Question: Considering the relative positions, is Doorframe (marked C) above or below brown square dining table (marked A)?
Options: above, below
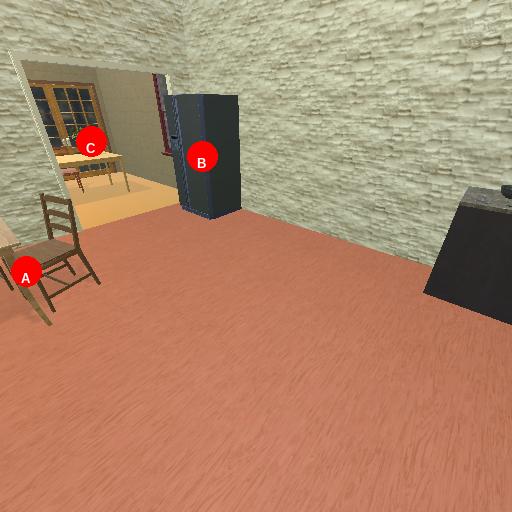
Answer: above